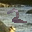
Label: 2